Interaction volume radius: 10 \u00c5
Interaction volume height: 25 \u00c5
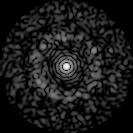
Disorder parameter: 0.8441